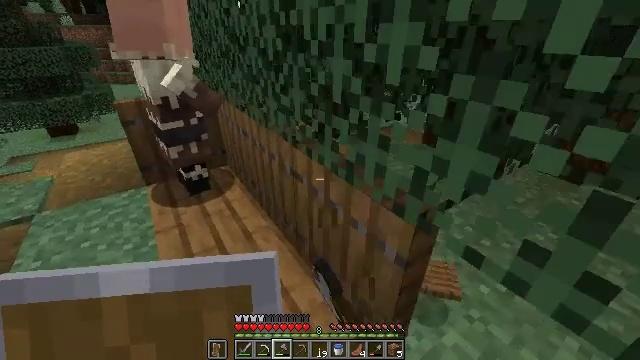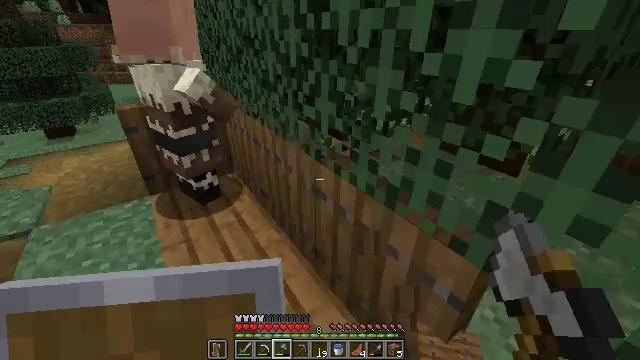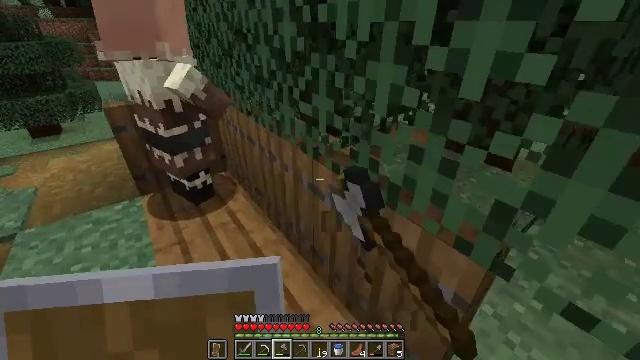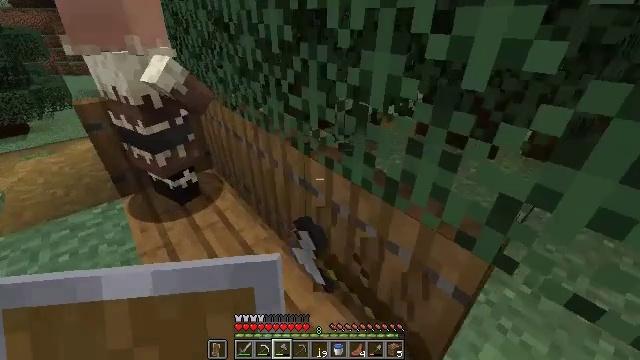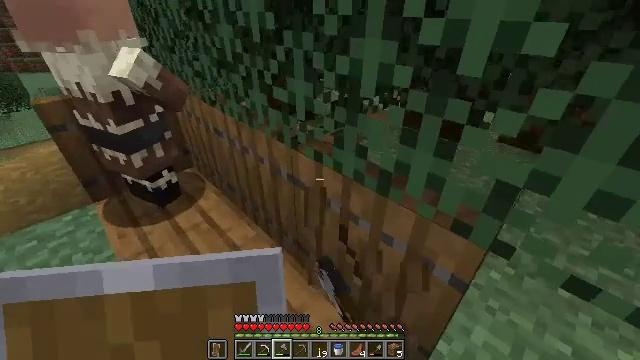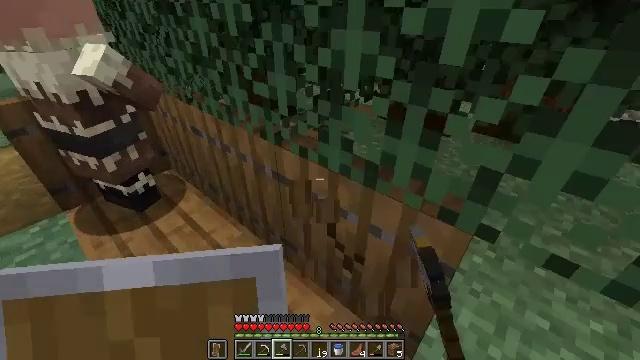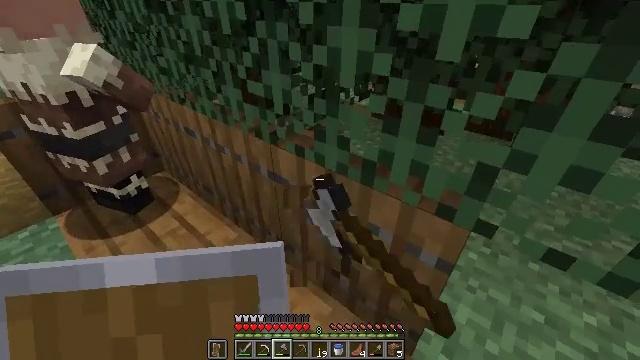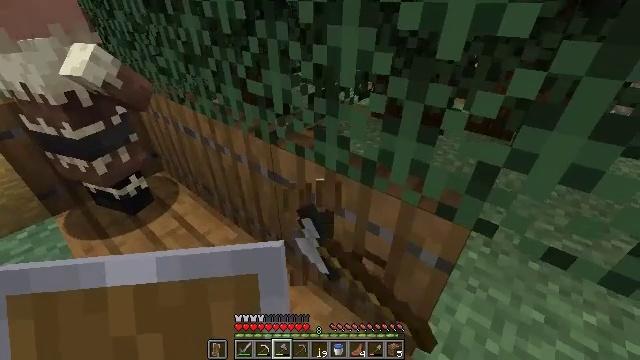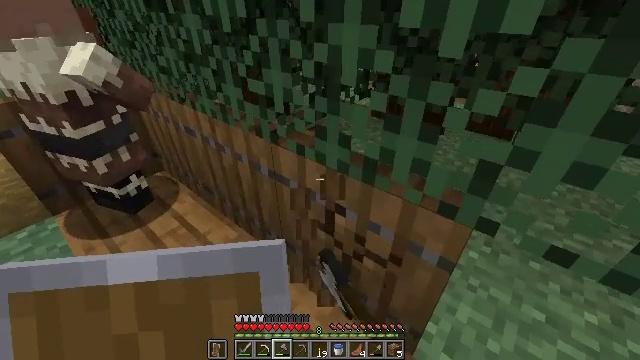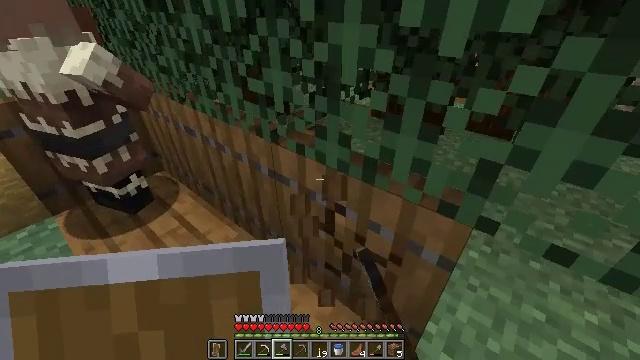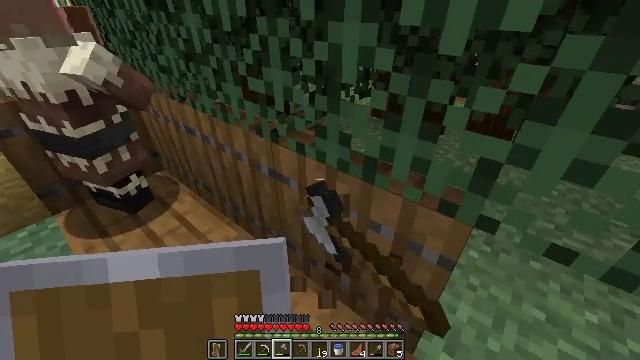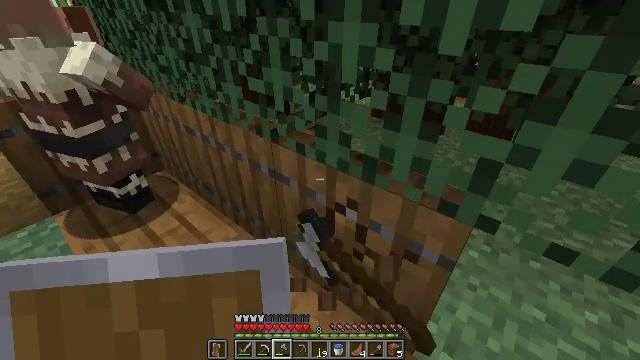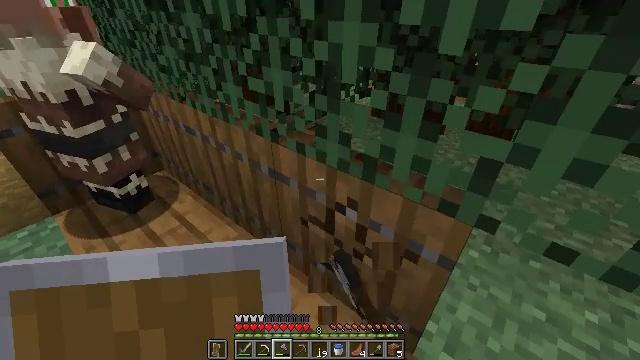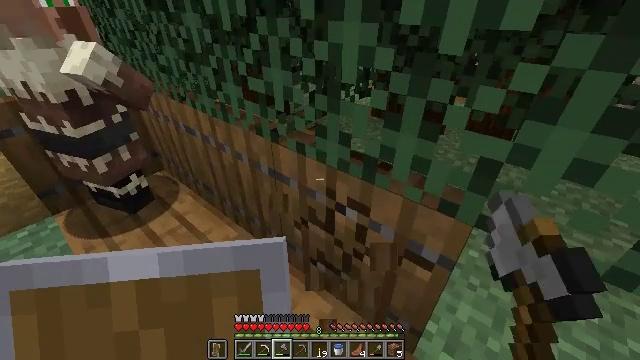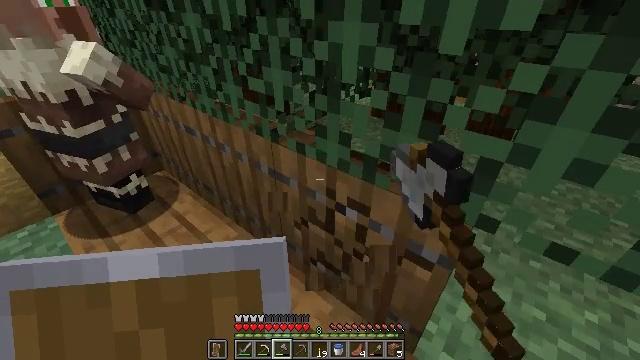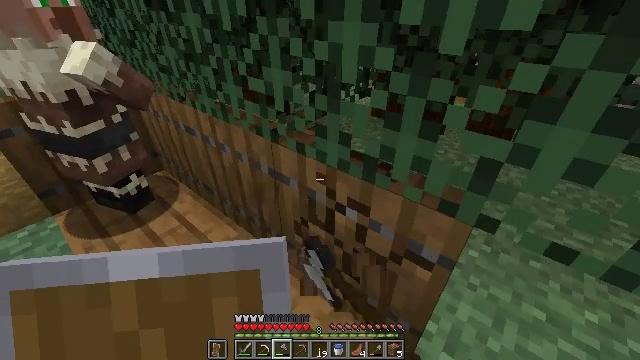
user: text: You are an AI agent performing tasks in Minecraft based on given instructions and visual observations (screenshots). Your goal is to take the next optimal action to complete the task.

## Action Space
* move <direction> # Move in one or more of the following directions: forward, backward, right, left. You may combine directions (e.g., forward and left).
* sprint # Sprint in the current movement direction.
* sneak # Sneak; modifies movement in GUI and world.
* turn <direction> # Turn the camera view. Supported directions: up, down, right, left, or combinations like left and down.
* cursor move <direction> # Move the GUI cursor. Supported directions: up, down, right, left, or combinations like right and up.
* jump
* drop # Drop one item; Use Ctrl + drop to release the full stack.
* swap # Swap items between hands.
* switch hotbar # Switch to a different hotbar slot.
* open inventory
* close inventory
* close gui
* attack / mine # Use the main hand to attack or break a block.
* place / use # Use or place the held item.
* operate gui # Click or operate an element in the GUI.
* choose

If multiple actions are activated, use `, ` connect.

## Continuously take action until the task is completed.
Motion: motion action
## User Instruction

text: Break the spruce trapdoor from a structure.
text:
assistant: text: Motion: move forward, attack / mine
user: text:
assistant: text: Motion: turn right, attack / mine
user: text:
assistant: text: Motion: turn right and down, attack / mine
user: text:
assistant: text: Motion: turn right and down, attack / mine
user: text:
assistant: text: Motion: turn right, attack / mine
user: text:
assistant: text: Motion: turn right, attack / mine
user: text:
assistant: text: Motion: attack / mine
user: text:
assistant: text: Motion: attack / mine
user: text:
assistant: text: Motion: attack / mine
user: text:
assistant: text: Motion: attack / mine
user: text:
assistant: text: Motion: attack / mine
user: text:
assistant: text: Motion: attack / mine
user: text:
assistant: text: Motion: attack / mine
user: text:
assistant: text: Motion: attack / mine
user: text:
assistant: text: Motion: attack / mine
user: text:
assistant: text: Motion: attack / mine
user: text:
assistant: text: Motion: attack / mine
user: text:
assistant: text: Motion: attack / mine
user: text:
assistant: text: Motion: attack / mine
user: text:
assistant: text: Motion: attack / mine
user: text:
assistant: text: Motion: attack / mine
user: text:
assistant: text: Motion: attack / mine
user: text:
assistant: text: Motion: attack / mine
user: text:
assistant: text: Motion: attack / mine
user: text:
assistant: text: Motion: attack / mine
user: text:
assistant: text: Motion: attack / mine
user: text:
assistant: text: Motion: move back and move left, attack / mine
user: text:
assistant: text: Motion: move back and move left, attack / mine
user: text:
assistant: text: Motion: move back and move left, attack / mine
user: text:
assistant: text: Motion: attack / mine